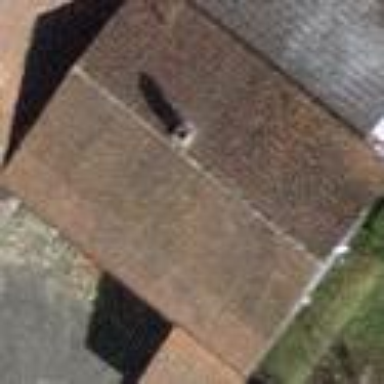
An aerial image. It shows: Building with tile roof.